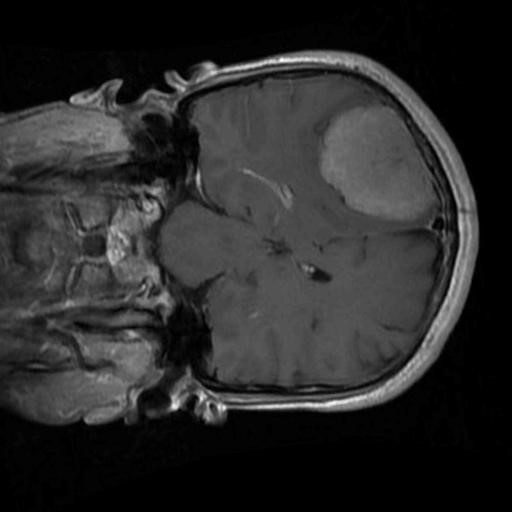
Label: brain_menin